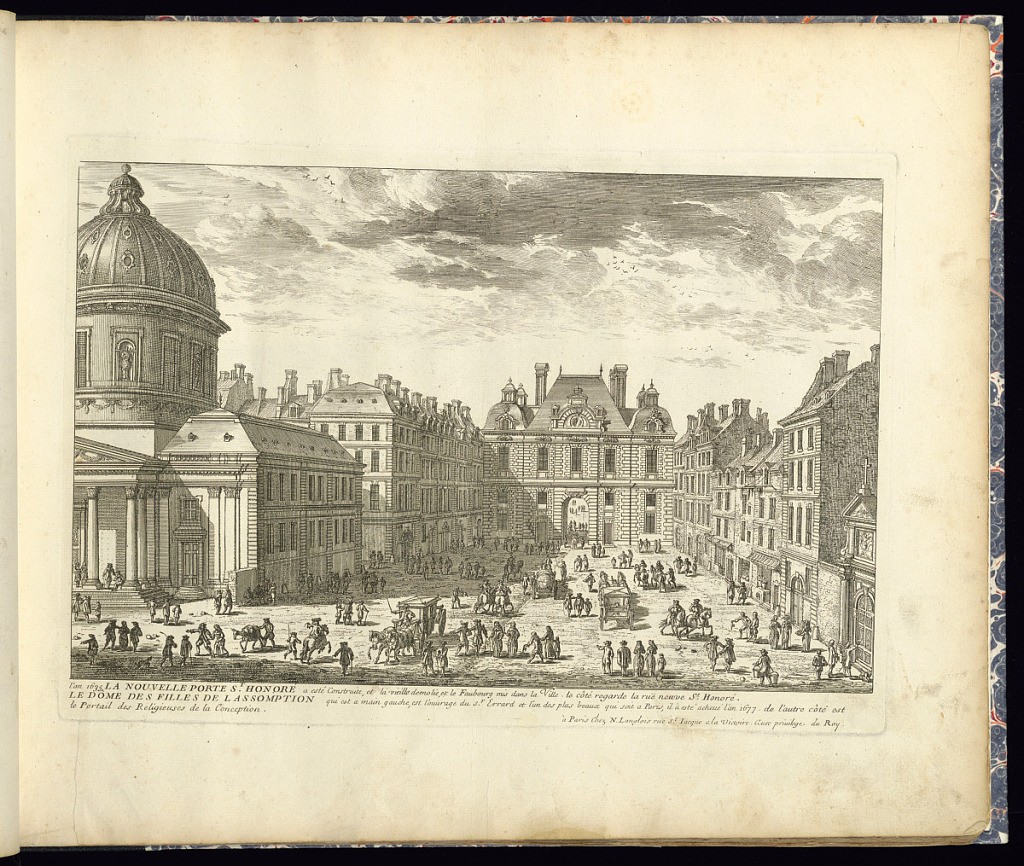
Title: LA NOUVELLE PORTE ST. HONORÉ
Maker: Adam Perelle, French, 1638 – 1695
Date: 1677–1703
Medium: Etching on laid paper
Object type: Print
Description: View of the Gate St. Honoré in Paris with buildings and a domed church surrounding it, with figures, horseman, and carriages in the foreground and visible through the central arch. A description is lettered below. The plate is titled and signed.